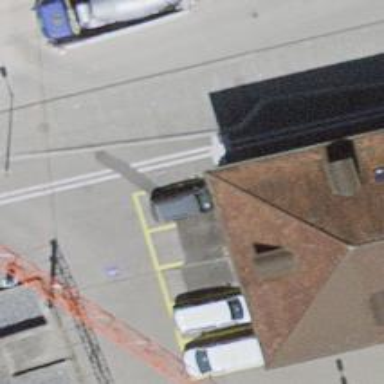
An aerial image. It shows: Bus stop with platform for public transport.